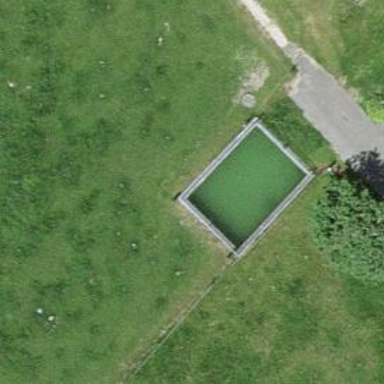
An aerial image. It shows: Water tank in natural water setting.